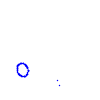
Particle: kaon